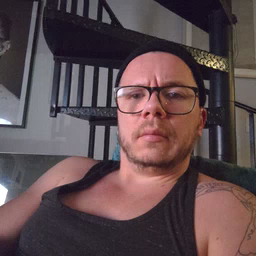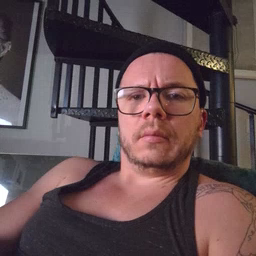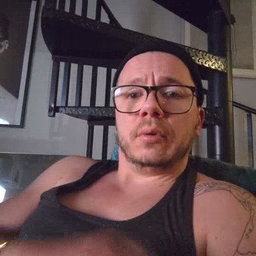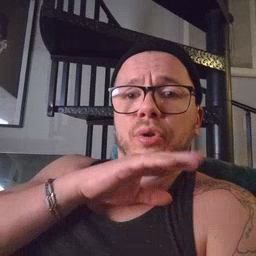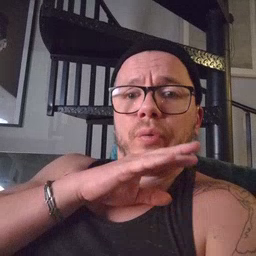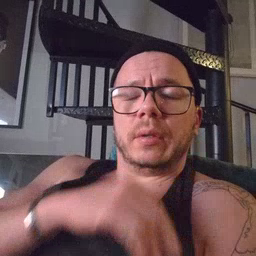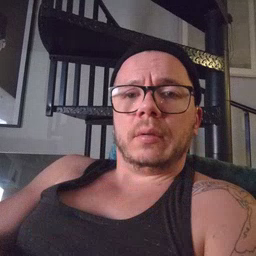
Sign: dirty